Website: home-depot
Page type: billing-address
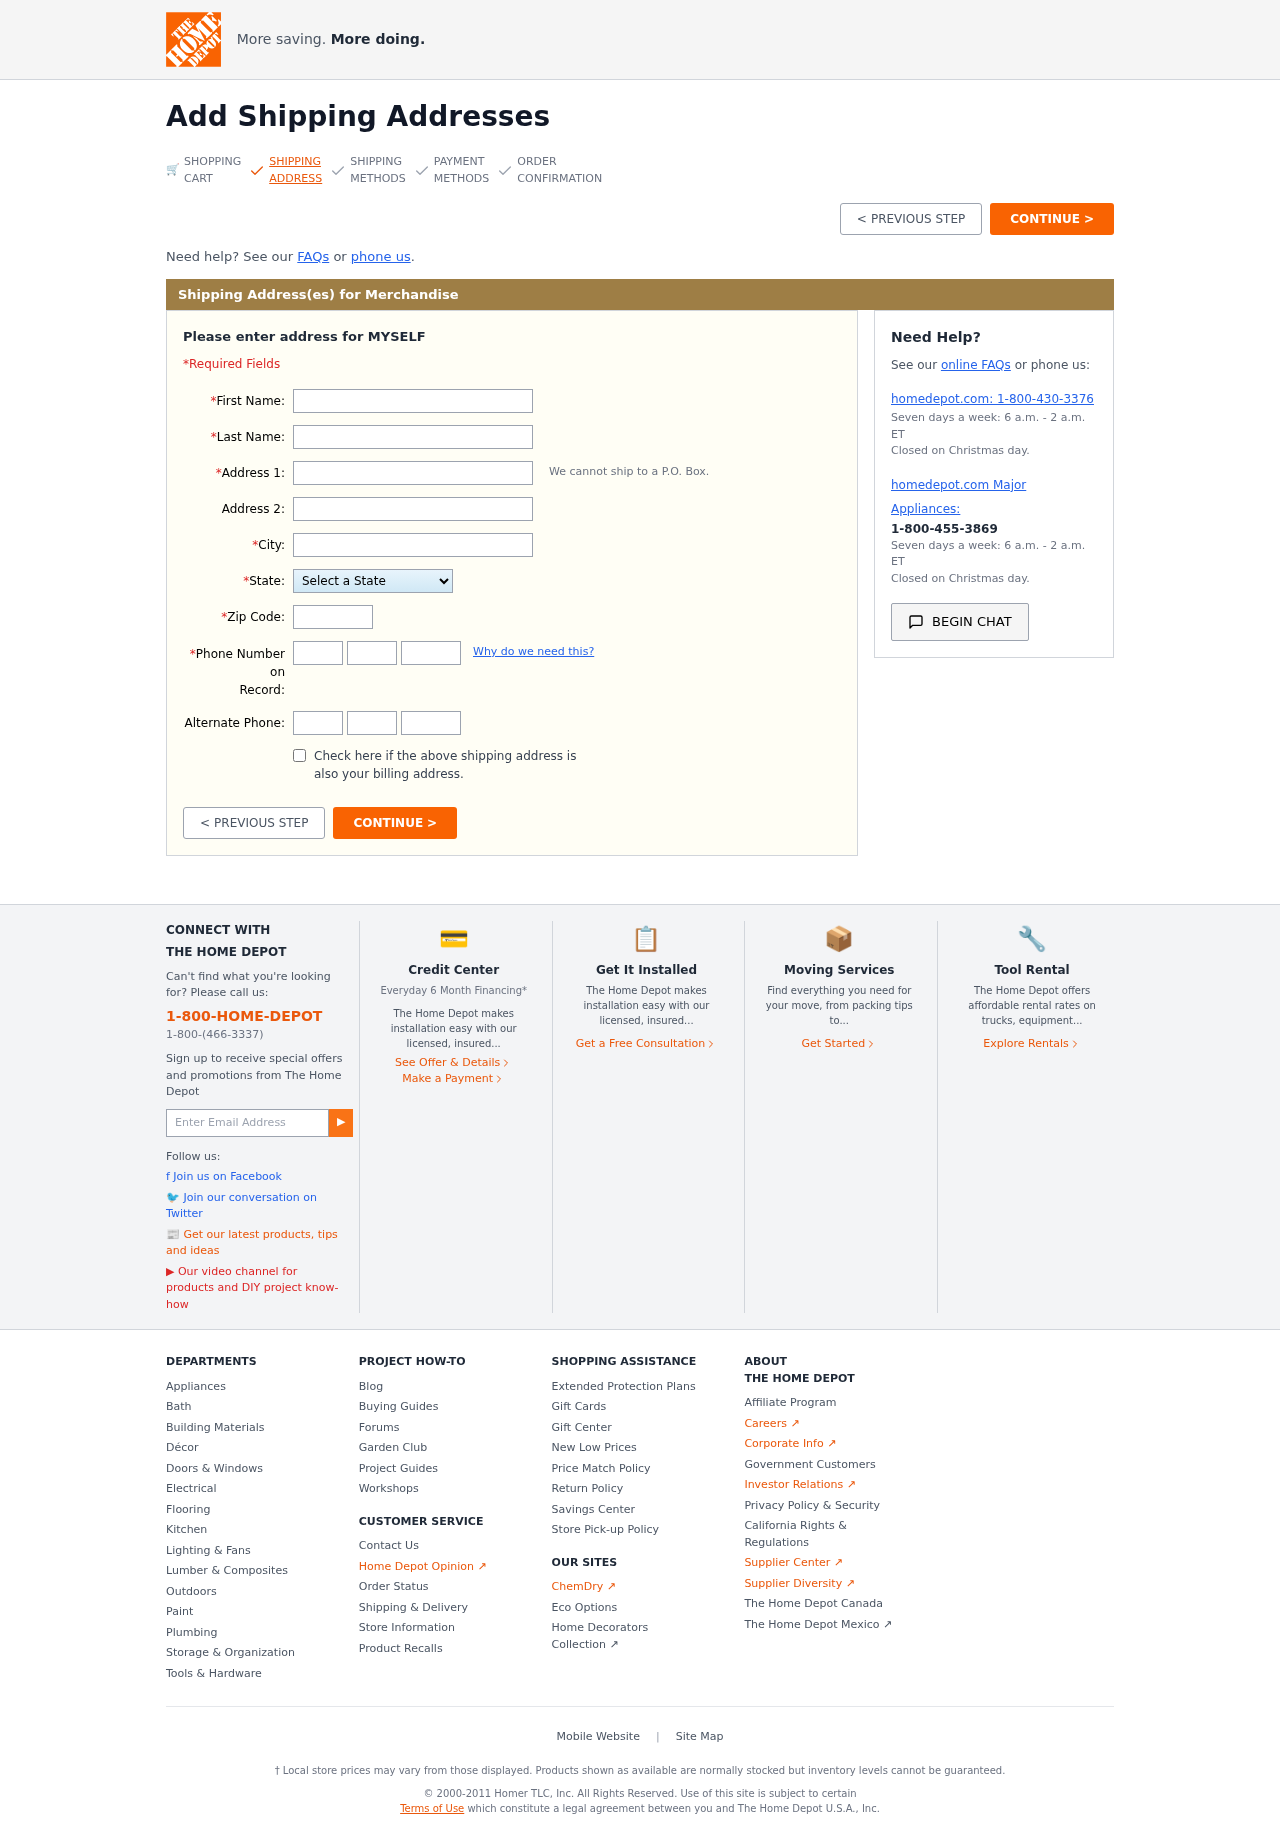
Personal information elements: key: PII_STATE
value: MP
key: PII_FIRSTNAME
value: Anne
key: PII_LASTNAME
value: Ware
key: PII_STREET
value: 093 Morales Route
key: PII_STREET2
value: Suite 125
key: PII_CITY
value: Lake Chelseafort
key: PII_POSTCODE
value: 02181
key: PII_PHONE_AREA
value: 677
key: PII_PHONE_PREFIX
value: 726
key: PII_PHONE_LINE
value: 9566